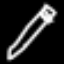
Label: pencil